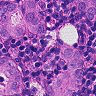
Metastatic tissue present: yes